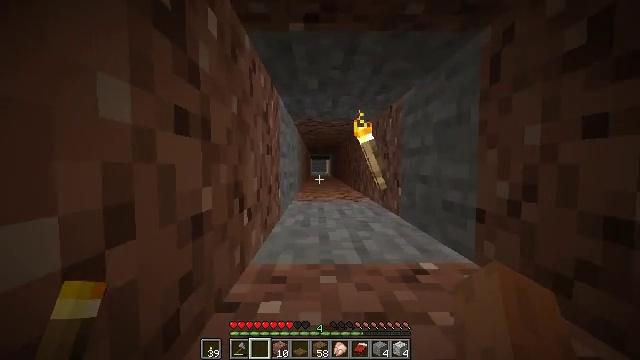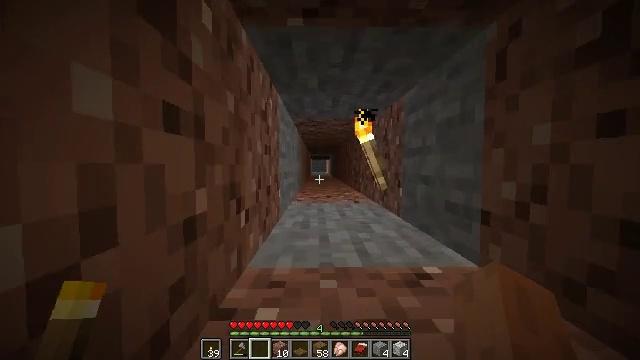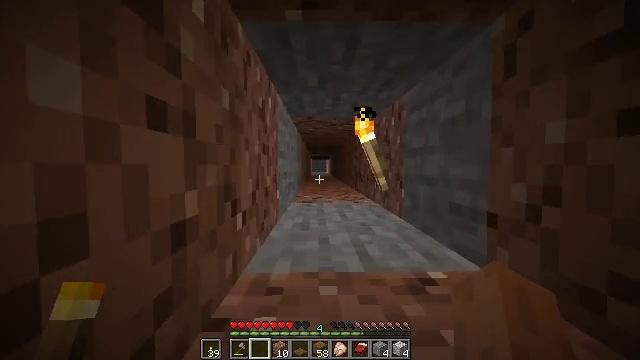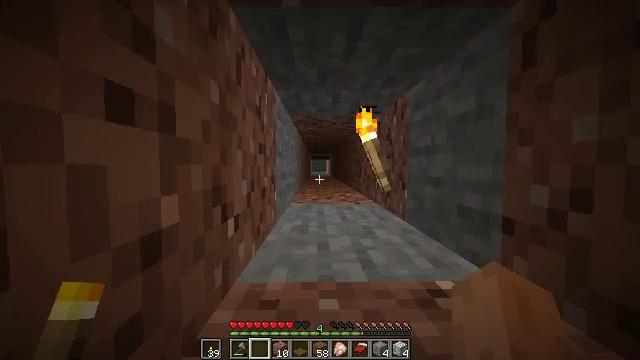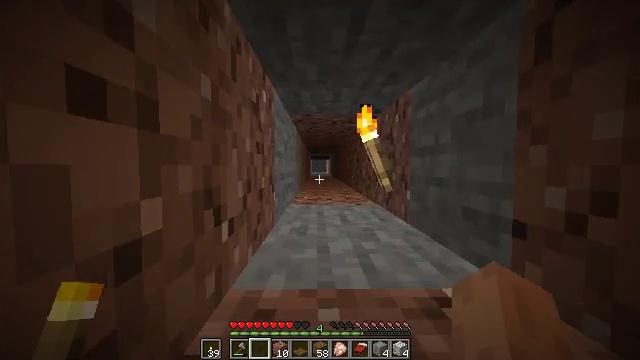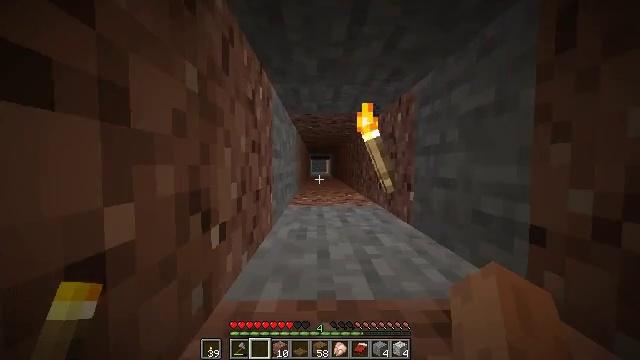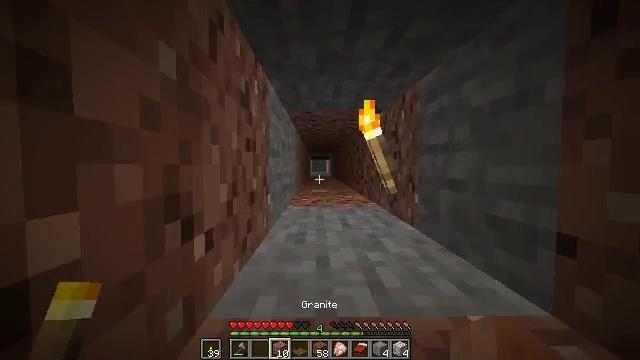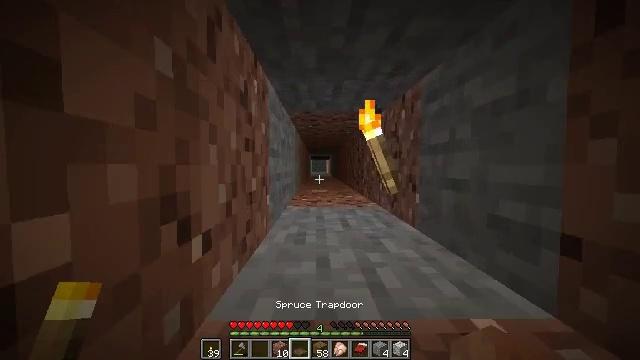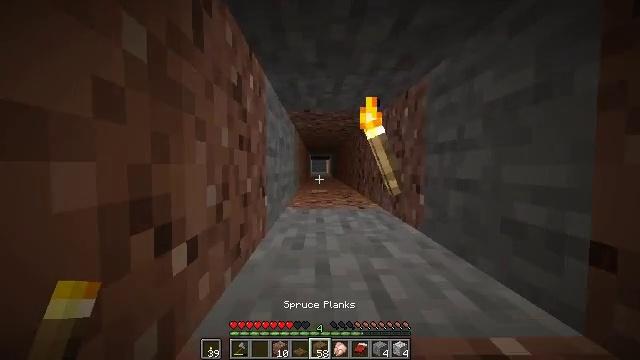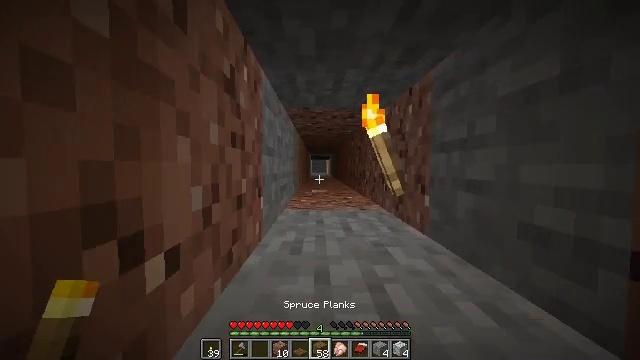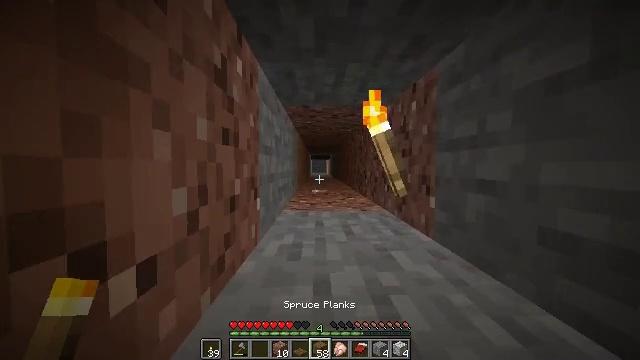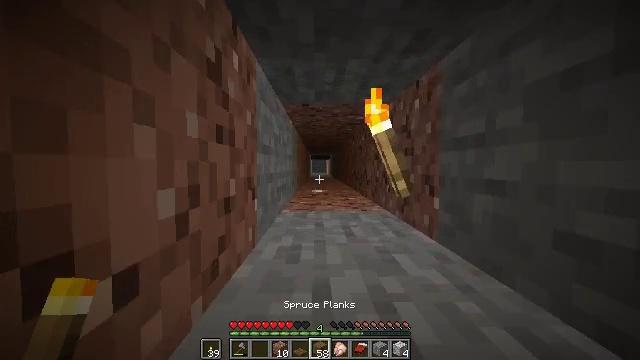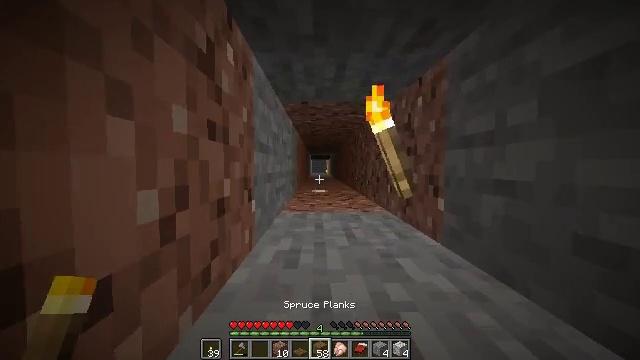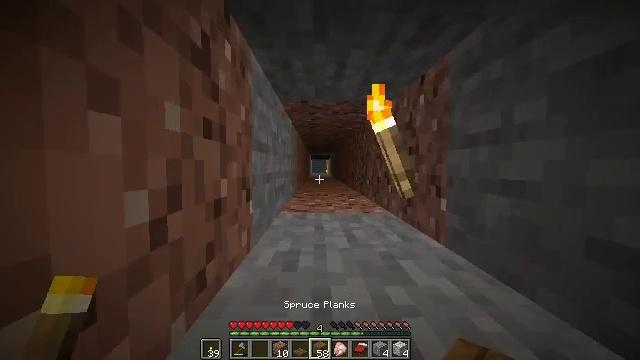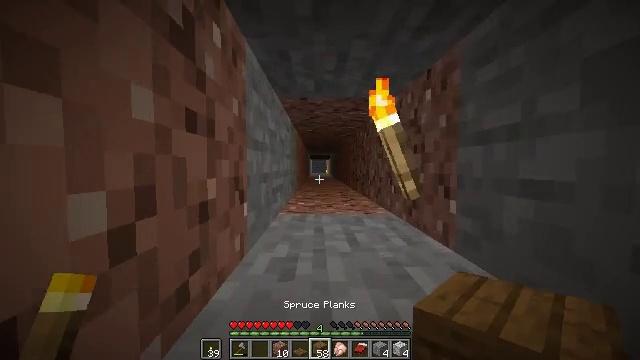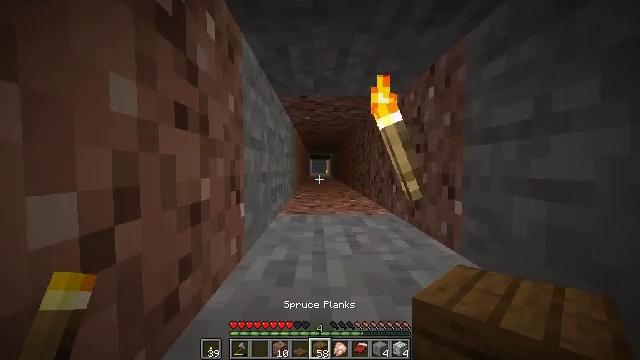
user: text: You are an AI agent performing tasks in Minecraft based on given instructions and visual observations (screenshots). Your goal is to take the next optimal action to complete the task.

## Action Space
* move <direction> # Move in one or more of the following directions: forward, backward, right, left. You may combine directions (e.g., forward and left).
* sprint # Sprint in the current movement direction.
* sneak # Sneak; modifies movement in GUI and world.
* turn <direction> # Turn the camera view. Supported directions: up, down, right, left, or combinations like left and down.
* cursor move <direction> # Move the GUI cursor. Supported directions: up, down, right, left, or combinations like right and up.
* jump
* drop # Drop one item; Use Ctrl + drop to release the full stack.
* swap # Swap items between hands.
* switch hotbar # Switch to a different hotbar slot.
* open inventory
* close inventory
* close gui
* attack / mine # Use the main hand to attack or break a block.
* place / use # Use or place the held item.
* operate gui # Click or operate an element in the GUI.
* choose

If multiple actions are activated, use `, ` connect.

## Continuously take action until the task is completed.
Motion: motion action
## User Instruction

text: Attack the spruce trapdoor to gather it.
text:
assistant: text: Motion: move forward, sprint
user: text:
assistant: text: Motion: move forward, sprint
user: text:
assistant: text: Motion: move forward, sprint
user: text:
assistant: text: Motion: move forward, sprint
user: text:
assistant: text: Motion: move forward, sprint
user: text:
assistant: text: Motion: move forward, sprint
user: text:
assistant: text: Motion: move forward, sprint
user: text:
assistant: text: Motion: move forward, sprint
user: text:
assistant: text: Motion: move forward, sprint
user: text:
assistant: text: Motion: move forward, sprint
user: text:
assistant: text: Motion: move forward, sprint
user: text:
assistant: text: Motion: move forward, sprint
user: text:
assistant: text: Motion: move forward, sprint
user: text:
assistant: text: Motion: move forward, sprint
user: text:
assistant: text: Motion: move forward, sprint
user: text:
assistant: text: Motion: move forward, sprint
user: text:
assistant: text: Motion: move forward, sprint
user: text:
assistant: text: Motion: move forward, sprint
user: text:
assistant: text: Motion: move forward, sprint
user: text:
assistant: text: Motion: move forward, sprint
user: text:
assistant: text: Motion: move forward, sprint
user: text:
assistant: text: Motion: move forward, sprint
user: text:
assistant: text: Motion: move forward, sprint
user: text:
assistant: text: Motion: move forward, sprint
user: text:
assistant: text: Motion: move forward, sprint, turn right and up
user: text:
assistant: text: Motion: move forward, sprint
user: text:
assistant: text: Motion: move forward, sprint
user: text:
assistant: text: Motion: move forward, sprint
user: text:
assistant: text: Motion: move forward, sprint
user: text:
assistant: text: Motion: move forward, sprint